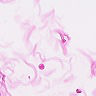
Metastatic tissue present: no